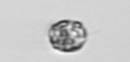
Label: coccolithophorid